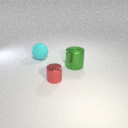
large cyan rubber sphere to the left of small red metal cylinder